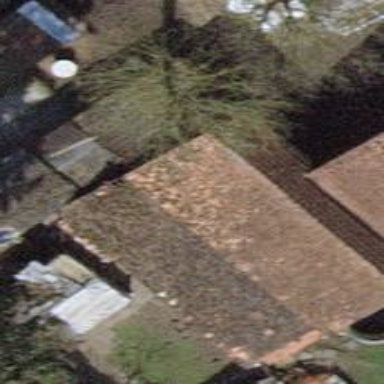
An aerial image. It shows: View of roof of building.